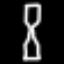
Label: hourglass